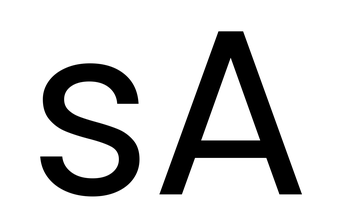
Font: Poppins-Regular